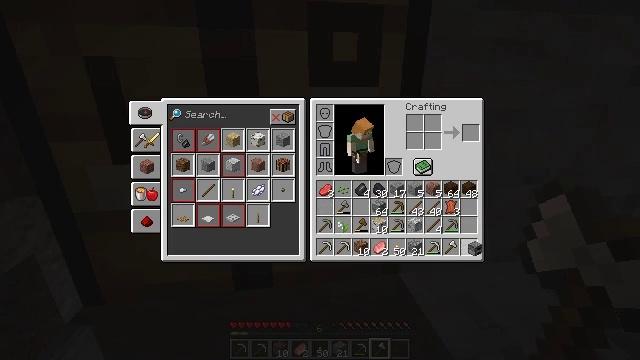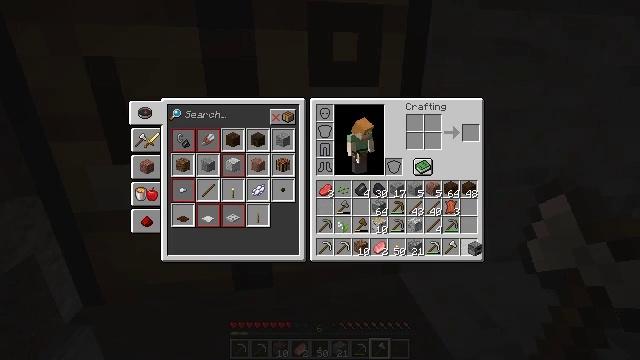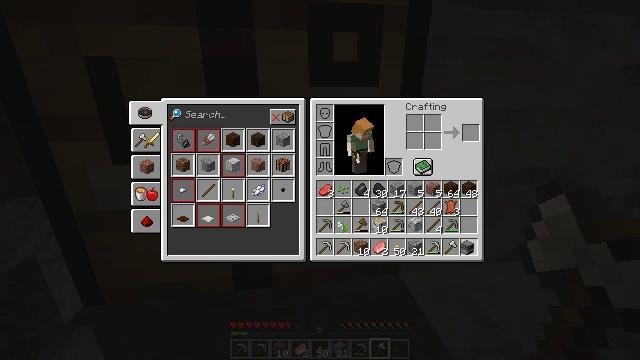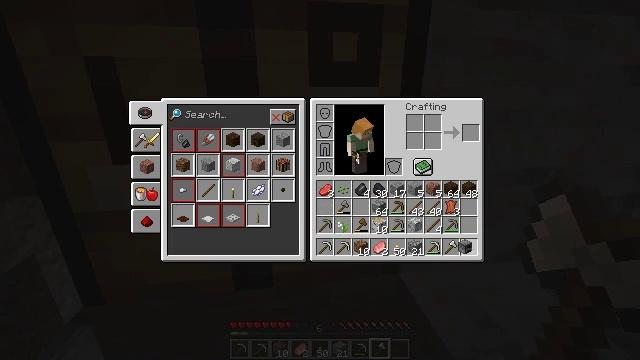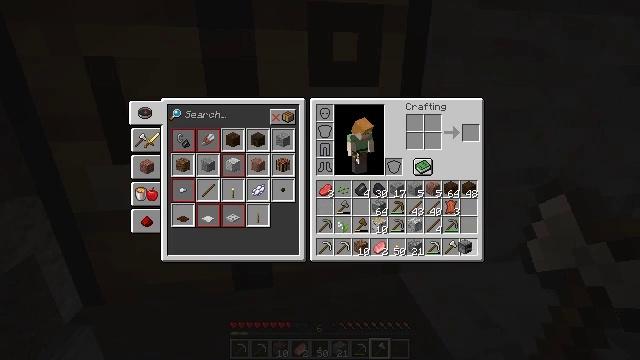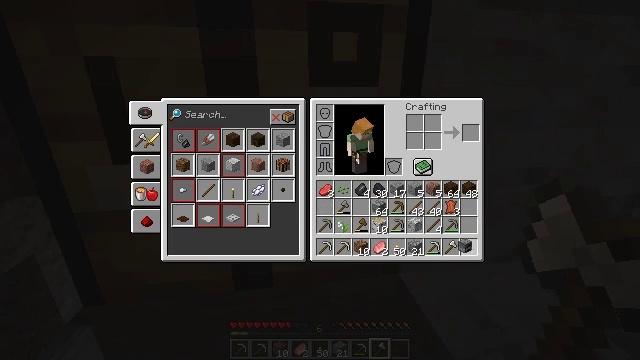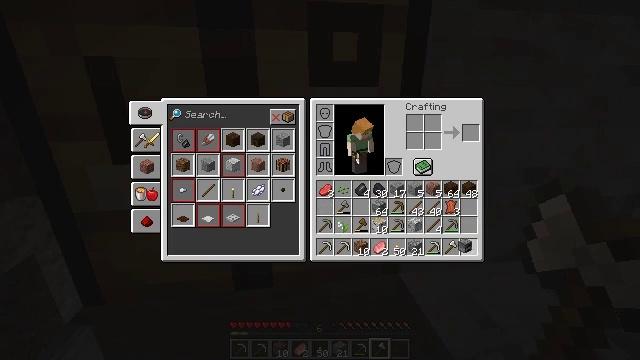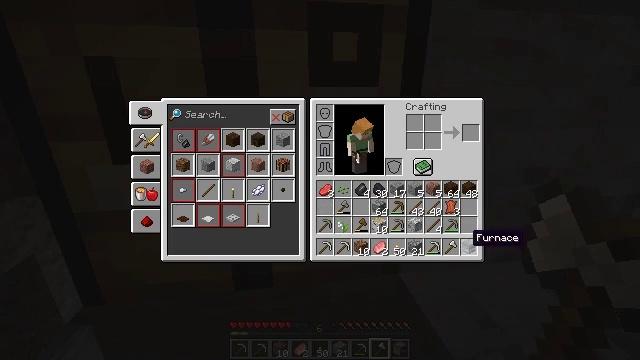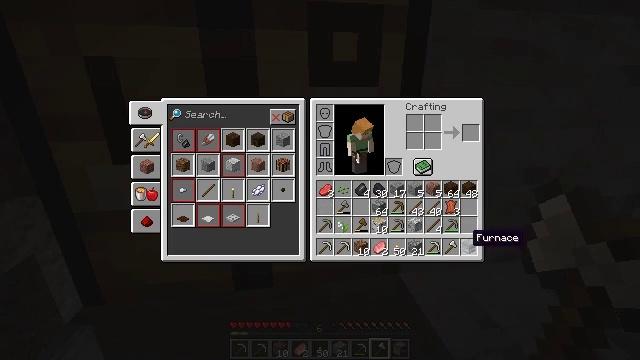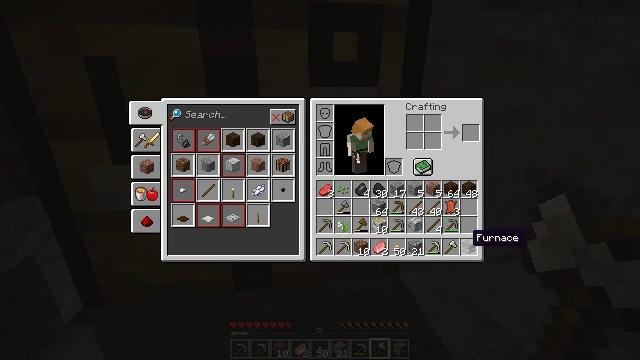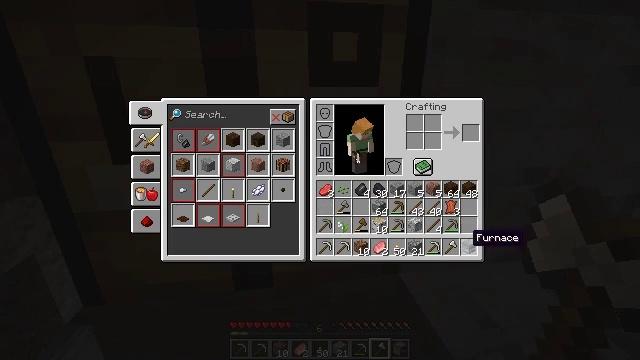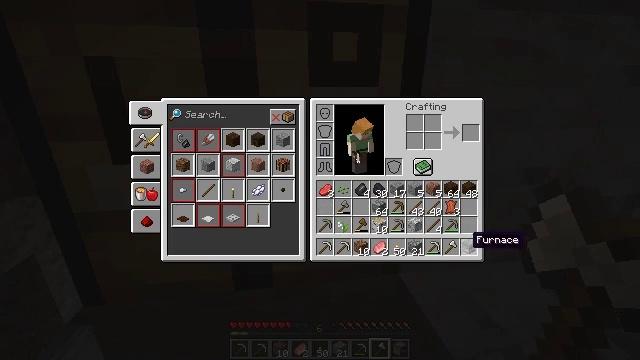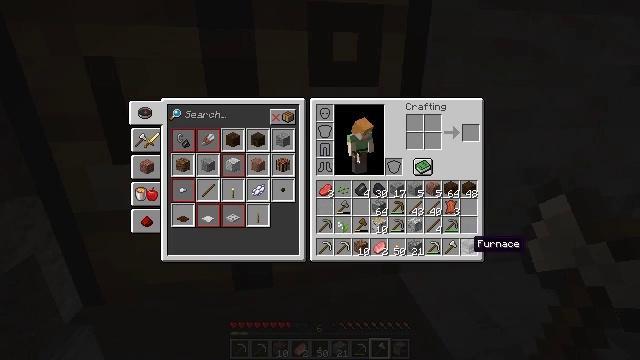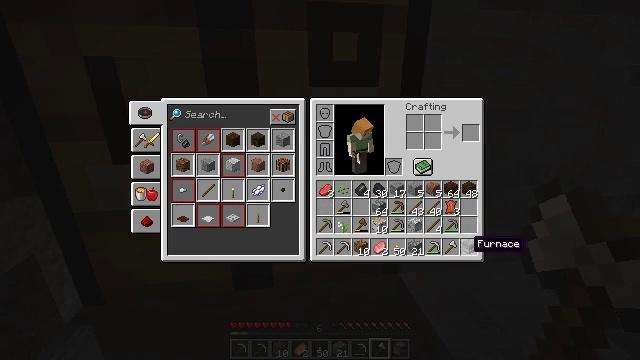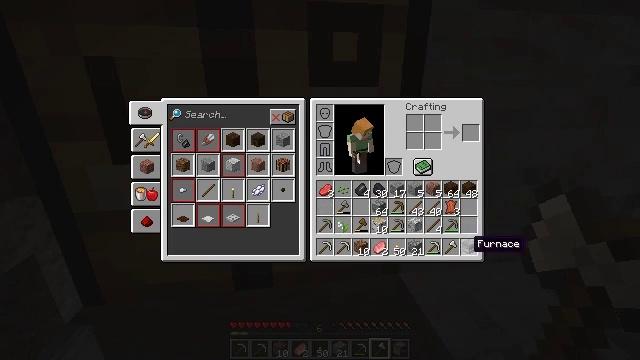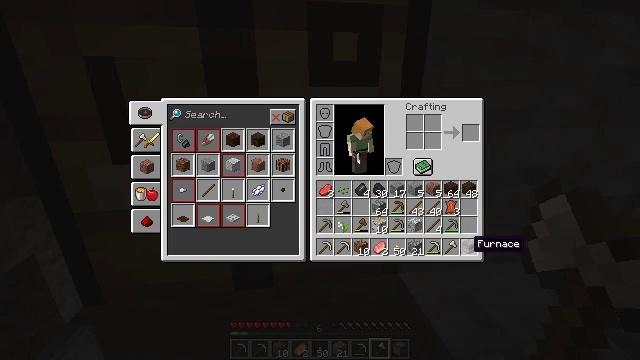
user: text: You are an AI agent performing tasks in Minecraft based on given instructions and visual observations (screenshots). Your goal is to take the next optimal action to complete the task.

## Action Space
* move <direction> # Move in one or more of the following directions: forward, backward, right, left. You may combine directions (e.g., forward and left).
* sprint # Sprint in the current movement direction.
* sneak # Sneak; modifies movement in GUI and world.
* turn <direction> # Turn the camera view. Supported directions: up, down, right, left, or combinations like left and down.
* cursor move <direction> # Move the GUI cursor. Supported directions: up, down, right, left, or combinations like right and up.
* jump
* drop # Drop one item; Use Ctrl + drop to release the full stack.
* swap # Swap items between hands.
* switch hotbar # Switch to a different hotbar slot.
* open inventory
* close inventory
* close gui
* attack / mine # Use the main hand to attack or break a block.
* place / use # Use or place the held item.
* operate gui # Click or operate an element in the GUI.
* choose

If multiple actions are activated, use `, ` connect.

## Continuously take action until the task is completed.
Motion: motion action
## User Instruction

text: Recycle the crafting table.
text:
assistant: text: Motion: no_op
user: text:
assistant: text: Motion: cursor move left
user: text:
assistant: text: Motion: no_op
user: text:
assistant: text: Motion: no_op
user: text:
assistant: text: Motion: operate gui
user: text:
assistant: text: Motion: operate gui
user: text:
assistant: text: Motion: no_op
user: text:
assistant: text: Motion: no_op
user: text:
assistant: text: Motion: no_op
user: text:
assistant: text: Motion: no_op
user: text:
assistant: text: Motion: no_op
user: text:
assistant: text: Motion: no_op
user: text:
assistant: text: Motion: no_op
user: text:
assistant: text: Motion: no_op
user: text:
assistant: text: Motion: no_op
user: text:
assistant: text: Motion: no_op
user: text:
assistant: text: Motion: cursor move left
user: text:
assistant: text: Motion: no_op
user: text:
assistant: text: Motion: no_op
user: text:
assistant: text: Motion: no_op
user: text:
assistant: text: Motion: no_op
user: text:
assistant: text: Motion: no_op
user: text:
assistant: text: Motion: no_op
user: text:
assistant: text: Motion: no_op
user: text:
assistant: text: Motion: no_op
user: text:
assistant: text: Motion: cursor move left
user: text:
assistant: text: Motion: cursor move left
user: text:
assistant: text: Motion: cursor move left
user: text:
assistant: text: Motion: cursor move left
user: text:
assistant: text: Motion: no_op